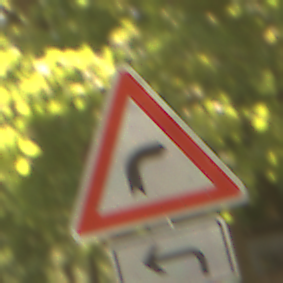
Verkehrszeichen: KurveRechts
Zusatzzeichen unten: RichtungsangabeDurchPfeile2
Umgebung: Outdoor, Nature
Tageszeit: Midday
Wetter: PartlyCloudy
Licht: Natural
Jahreszeit: NotSpecified
Kontrast: LowContrast